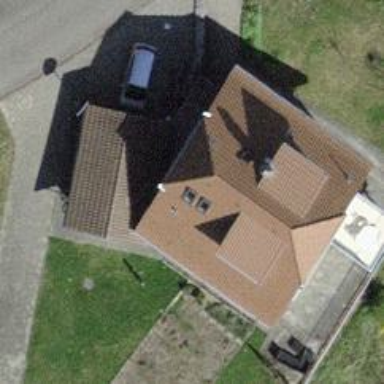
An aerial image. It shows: Building with flat roof.